Question: <URL> [the solutions there dont work for me]
Im trying out codeigniter for the first time and im pretty new to php still.
I wanted to remove the index.php from my url.
I have this in my .htaccess
'''
<IfModule mod_rewrite.c>
RewriteEngine on
RewriteBase /
RewriteCond %{REQUEST_FILENAME} !-f
RewriteCond %{REQUEST_FILENAME} !-d
RewriteRule ^(.*)$ index.php/$1 [L]
#Removes access to the system folder by users.
#Additionally this will allow you to create a System.php controller,
#previously this would not have been possible.
#'system' can be replaced if you have renamed your system folder.
RewriteCond %{REQUEST_URI} ^system.*
RewriteRule ^(.*)$ /index.php?/$1 [L]
#When your application folder isn't in the system folder
#This snippet prevents user access to the application folder
#Submitted by: Fabdrol
#Rename 'application' to your applications folder name.
RewriteCond %{REQUEST_URI} ^application.*
RewriteRule ^(.*)$ /index.php?/$1 [L]
#Checks to see if the user is attempting to access a valid file,
#such as an image or css document, if this isn't true it sends the
#request to index.php
RewriteCond %{REQUEST_FILENAME} !-f
RewriteCond %{REQUEST_FILENAME} !-d
RewriteRule ^(.*)$ index.php?/$1 [L]
</IfModule>
<IfModule !mod_rewrite.c>
# If we don't have mod_rewrite installed, all 404's
# can be sent to index.php, and everything works as normal.
# Submitted by: ElliotHaughin
ErrorDocument 404 /index.php
</IfModule>
'''
My rewrite is definately on, i load a phpinfo page in my root and it shows the module loaded.
Ive also checked the httpd.conf
when i run from NetBeans i am directed to localhost:8888/domain/index.php and my index page loads
when i go to localhost:8888/domain then my index.php also loads
when i go to localhost:8888/domain/welcome or localhost:8888/domain/welcome.php i get 404
'The requested URL /index.php/welcome was not found on this server.'
when i go to localhost:8888/domain/index.php/welcome i get directed to the welcome controller but it just loads my index.php but with no markup.
Ive also tried this in the .htaccess:
'''
RewriteCond %{REQUEST_FILENAME} !-f
RewriteCond %{REQUEST_FILENAME} !-d
RewriteRule ^(.*)$ index.php/$1 [QSA,L]
'''
and i get:

This also didnt work (i know, theyre all meant to be doing pretty much the same thing):
'''
<IfModule mod_rewrite.c>
RewriteEngine on
RewriteBase /
# Hide the application and system directories by redirecting the request to index.php
RewriteRule ^(application|system|\.svn) index.php/$1 [L]
RewriteCond %{REQUEST_FILENAME} !-f
RewriteCond %{REQUEST_FILENAME} !-d
RewriteRule ^(.*)$ index.php/$1 [QSA,L]
</IfModule>
<IfModule !mod_rewrite.c>
# If we don't have mod_rewrite installed, all 404's
# can be sent to index.php, and everything works as normal.
# Submitted by: ElliotHaughin
ErrorDocument 404 /index.php
</IfModule>
'''
I in config/config.php:
'''
$config['base_url'] = 'localhost:8888/domain.com/';
$config['index_page'] = '';
'''
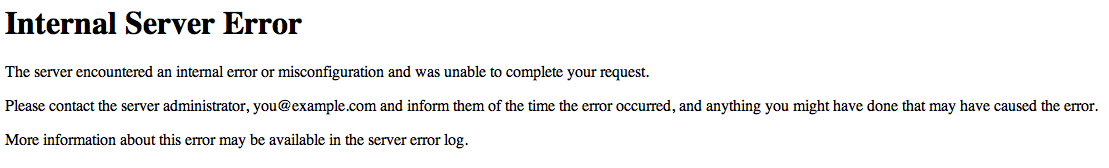
Answer: I replaced my own index with the default CI index (that is, i returned it to how it was out of the box). I then routed 'domain/index.php/pages/view/page.php' to 'domain/index.php/page.php'
i then ran Nishant's .htaccess code and although it didn't appear to work (a static non-style version of the site displayed at the usual url but not at the url without the index.php) it may have helped get me to a solution. i also changed 'RewriteEngine On' to 'RewriteEngine on' though im pretty sure i had tried that before.
After these steps i then flicked back over to the code that sbaaaang suggested (which was somewhat a version id already unsuccessfully tried previously) and this time it worked.
For anyone else who might run into .htaccess trouble i would suggest leaving things as they come out of the box and going through the tutes (instead of jumping into it like i did).
My .htaccess ended up like this
'''
<IfModule mod_rewrite.c>
RewriteEngine on
RewriteCond %{REQUEST_FILENAME} !-f
RewriteCond %{REQUEST_FILENAME} !-d
RewriteRule ^(.*)$ index.php/$1 [L]
<Files "index.php">
AcceptPathInfo On
</Files>
</IfModule>
<IfModule !mod_rewrite.c>
ErrorDocument 404 /index.php
</IfModule>
'''
and config vars like:
'''
$config['base_url'] = '';
$config['index_page'] = '';
'''